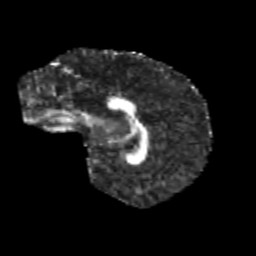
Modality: FA
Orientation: sagittal
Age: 10
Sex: female
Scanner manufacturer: siemens
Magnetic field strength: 3 T
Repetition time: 3.8 s
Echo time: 0.07 s